Question: I have an Web-Api project with controllers and all the necessary stuff, which I want to host as Windows Service.
I've created new project, and added there a 'WindowsService' and 'ServiceInstaller' items, so my solution looks like this:

My configuration is:
'''
private HttpSelfHostServer _server;
private readonly HttpSelfHostConfiguration _config;
public const string ServiceAddress = "http://localhost:333";
public WebApiService()
{
InitializeComponent();
_config = new HttpSelfHostConfiguration(ServiceAddress);
// Set our own assembly resolver where we add the assemblies we need
CustomAssembliesResolver assemblyResolver = new CustomAssembliesResolver();
_config.Services.Replace(typeof(IAssembliesResolver), assemblyResolver);
_config.Routes.MapHttpRoute(
"Default",
"{controller}/{action}/{id}",
new { controller = "Home", action = "Index", id = RouteParameter.Optional });
}
public class CustomAssembliesResolver : DefaultAssembliesResolver
{
public override ICollection<Assembly> GetAssemblies()
{
ICollection<Assembly> baseAssemblies = base.GetAssemblies();
List<Assembly> assemblies = new List<Assembly>(baseAssemblies);
var controllersAssembly = Assembly.LoadFrom(@"D:\Regula\WebApiService\WebApiServicein\WebApiService.dll");
baseAssemblies.Add(controllersAssembly);
return assemblies;
}
}
'''
I've tried to follow <URL>, but it did not help me - I'm still getting:
> No type was found that matches the controller named 'Home'.
Basically, I' trying to call 'HomeController'
located in 'WebApiService' project from 'WebApiHost' project.
Thanks in advance!
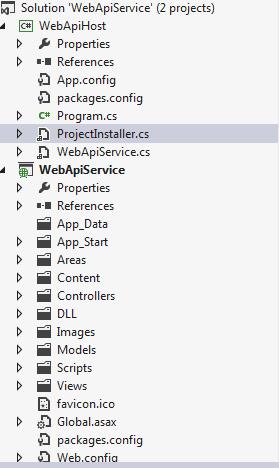
Answer: 'MapHttpRoute' is for controllers, derived from 'ApiController' only. 'HomeController' is derived from 'Controller', so it can't be mapped in this way.